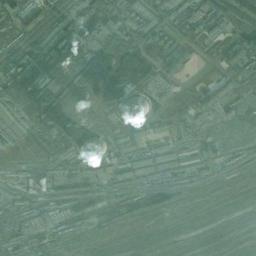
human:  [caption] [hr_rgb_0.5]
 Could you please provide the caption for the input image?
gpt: The thermal power station is on the grass next to some trees .

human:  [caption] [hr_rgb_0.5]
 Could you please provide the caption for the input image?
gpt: There are two thermal power stations, and the right one is emitting smoke .

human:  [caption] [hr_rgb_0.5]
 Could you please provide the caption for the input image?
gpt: Many buildings of different shapes and sizes are beside the thermal power station .

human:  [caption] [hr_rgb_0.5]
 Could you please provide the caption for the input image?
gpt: Neatly planned factory buildings, Machinery and equipment, pipelines, Chimneys, Cooling towers in the thermal power station .

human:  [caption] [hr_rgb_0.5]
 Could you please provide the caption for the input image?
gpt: There are some green meadows and two chimneys on the thermal power station .